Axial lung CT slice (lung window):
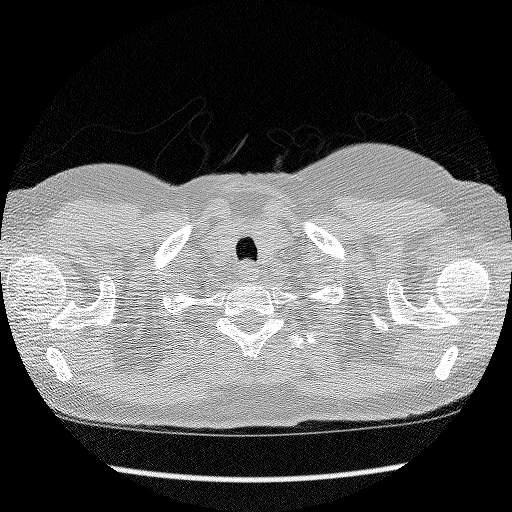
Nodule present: no